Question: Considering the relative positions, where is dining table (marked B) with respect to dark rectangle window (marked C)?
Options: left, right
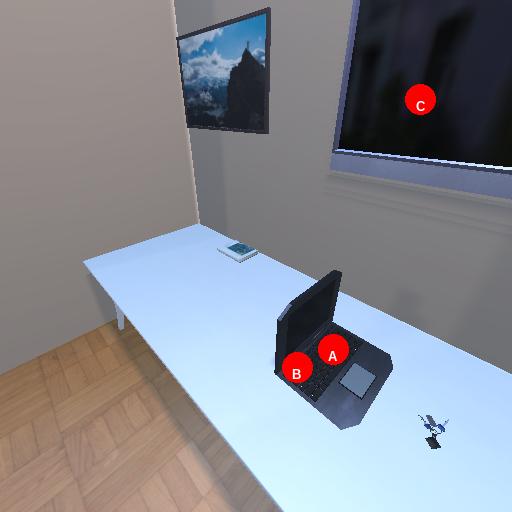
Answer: left